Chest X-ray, PA view. Patient: 60 years old, sex F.
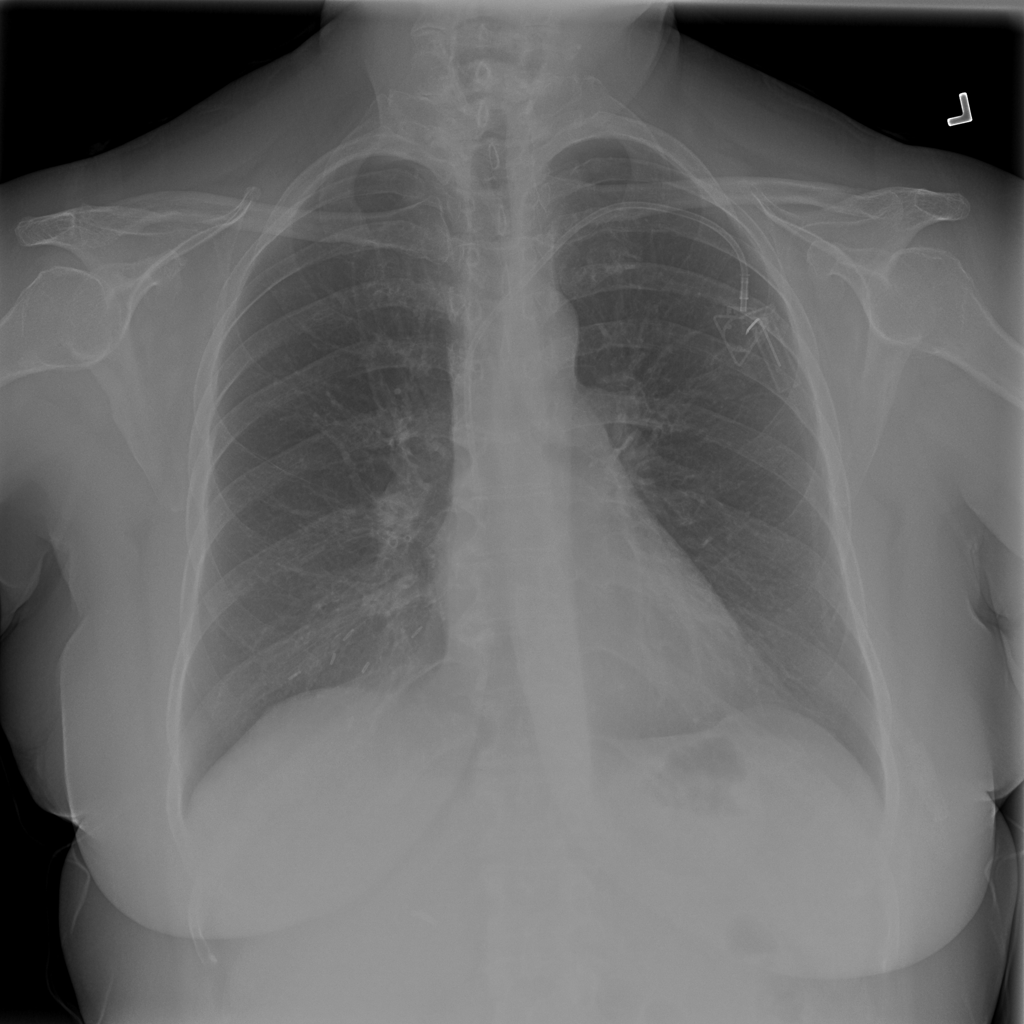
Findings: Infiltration